Question: I have a main div.
In it I want to create another div (frankly, to put AdSense in it).
I want to create an inner div.
Align it to the left and color its left border blue.
I attach my unsuccessful try
please advise
<URL>

I have the big light-blue div, and the blue div
I want to add the orange div with redlue (what ever) border.
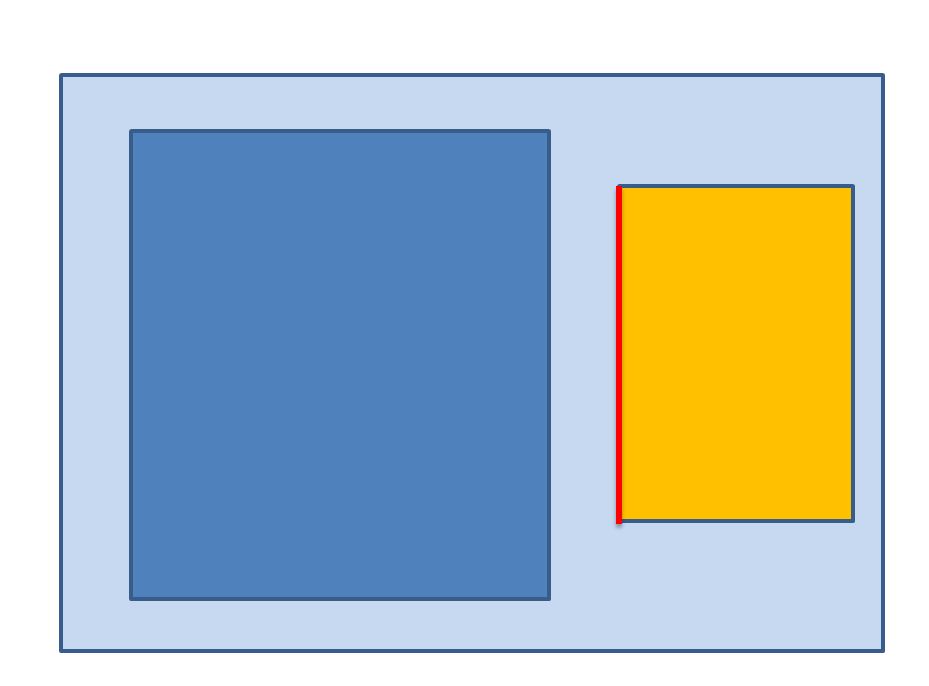
Answer: You've missed a semi colon:
<URL>